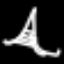
Label: The Eiffel Tower